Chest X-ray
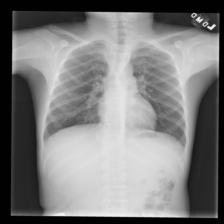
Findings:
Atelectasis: negative
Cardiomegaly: negative
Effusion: negative
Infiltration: negative
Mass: negative
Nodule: negative
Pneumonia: negative
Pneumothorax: negative
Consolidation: negative
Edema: negative
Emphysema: negative
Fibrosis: negative
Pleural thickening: negative
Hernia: negative